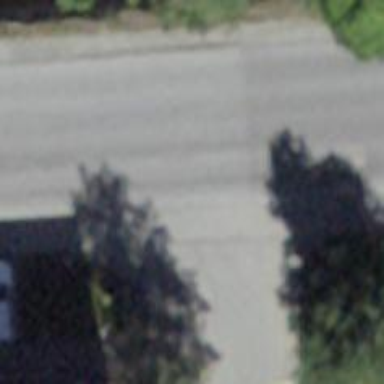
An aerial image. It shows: Asphalt road classified as tertiary.